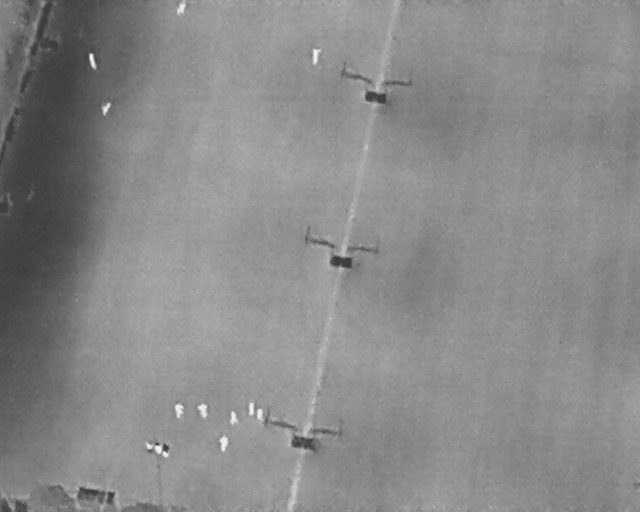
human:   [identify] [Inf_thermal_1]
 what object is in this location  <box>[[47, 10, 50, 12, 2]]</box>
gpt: <ref>1 medium person at the top</ref>

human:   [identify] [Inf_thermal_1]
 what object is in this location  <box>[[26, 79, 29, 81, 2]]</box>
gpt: <ref>1 medium person at the bottom left</ref>